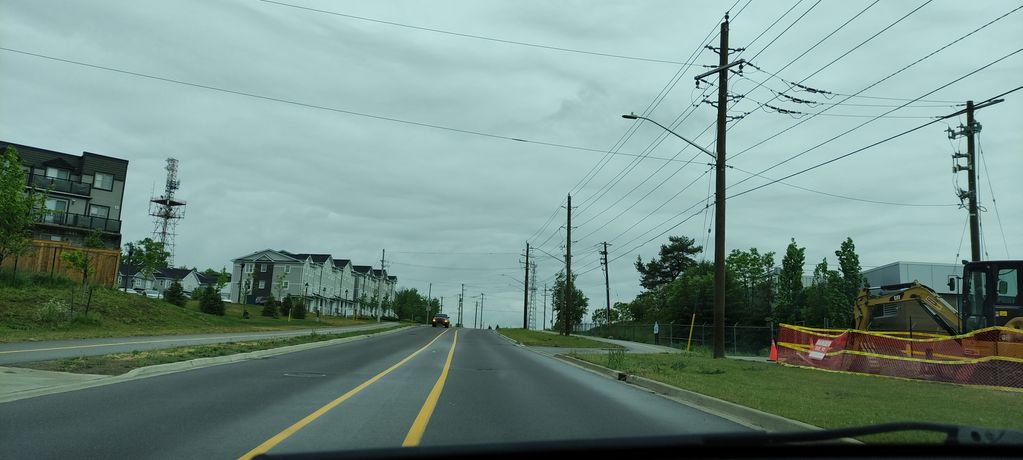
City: kitchener-waterloo